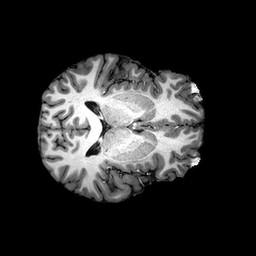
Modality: T1w
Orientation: axial